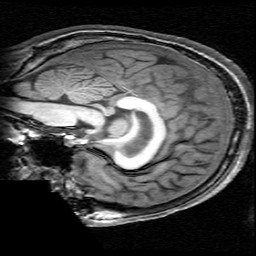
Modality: T1w
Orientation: sagittal
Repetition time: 0.008948 s
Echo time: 0.001784 s